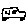
Label: car